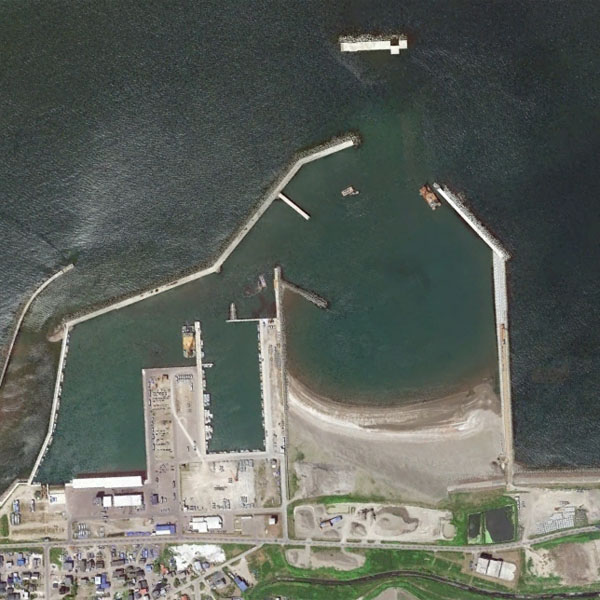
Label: Port